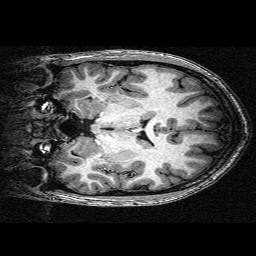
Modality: T1w
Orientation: coronal
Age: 22
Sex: male